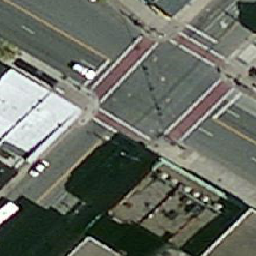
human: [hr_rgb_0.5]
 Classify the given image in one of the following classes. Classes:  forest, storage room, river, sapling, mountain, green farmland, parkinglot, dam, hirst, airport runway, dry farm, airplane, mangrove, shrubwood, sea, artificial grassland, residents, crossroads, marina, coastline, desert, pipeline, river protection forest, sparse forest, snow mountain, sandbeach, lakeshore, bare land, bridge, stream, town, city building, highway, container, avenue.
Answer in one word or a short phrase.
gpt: crossroads